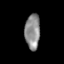
Tissue: skin
Cell type: Epithelial cells
Senescence score: 0.252
Nuclear area (px): 520
Mean DAPI intensity: 140.702